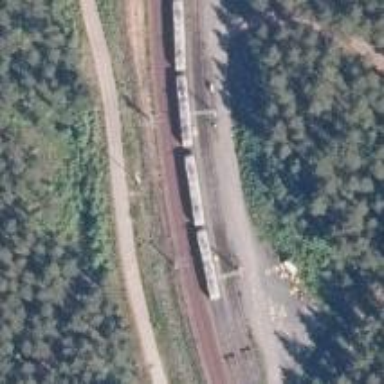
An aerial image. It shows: Rail yard with electrified contact lines for the trains.